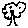
Label: tree